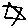
Label: star